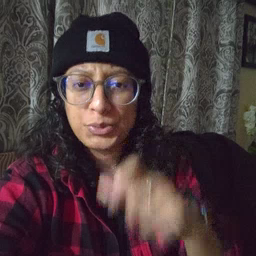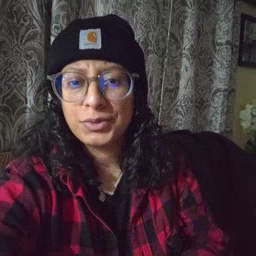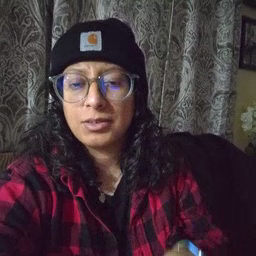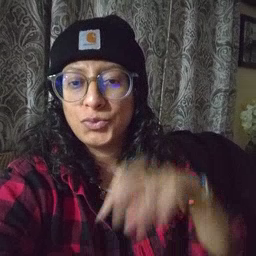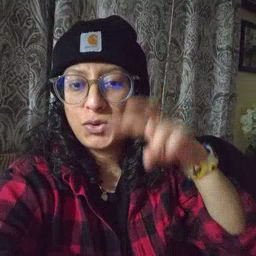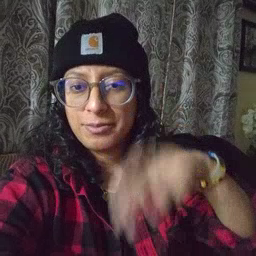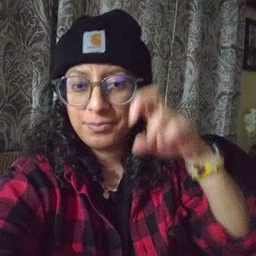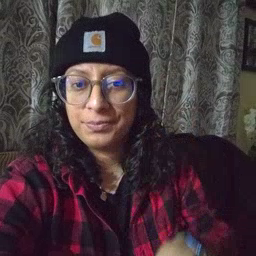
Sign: jump